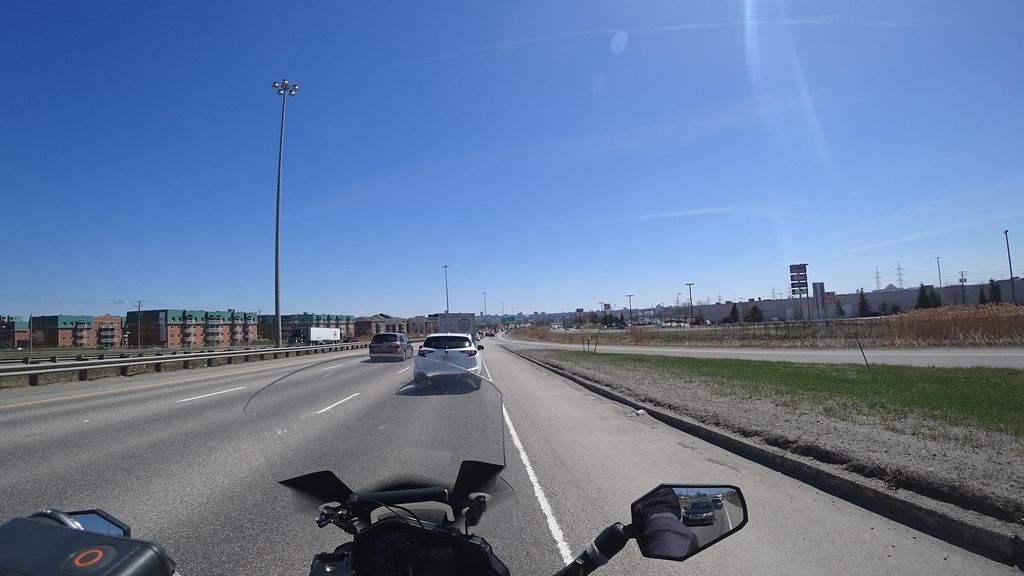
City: quebec_city